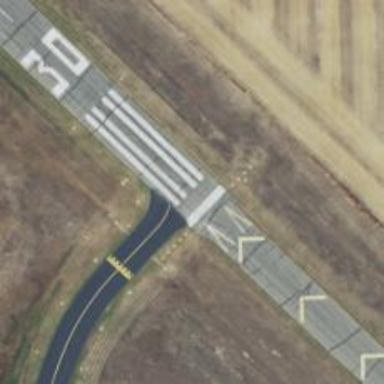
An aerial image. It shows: Asphalt runway at the airport.